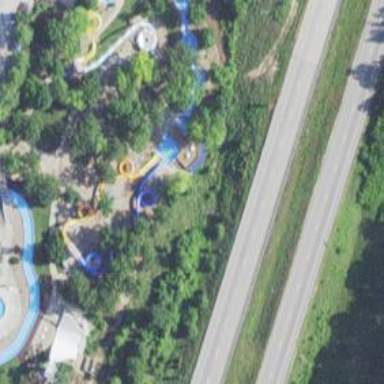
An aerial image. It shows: Water slide attraction.